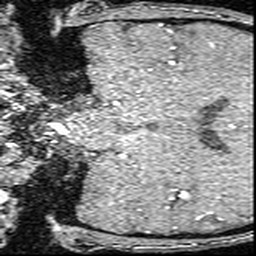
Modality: angio
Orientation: coronal
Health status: ill
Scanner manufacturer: siemens
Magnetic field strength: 3 T
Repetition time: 0.022 s
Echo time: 0.00395 s